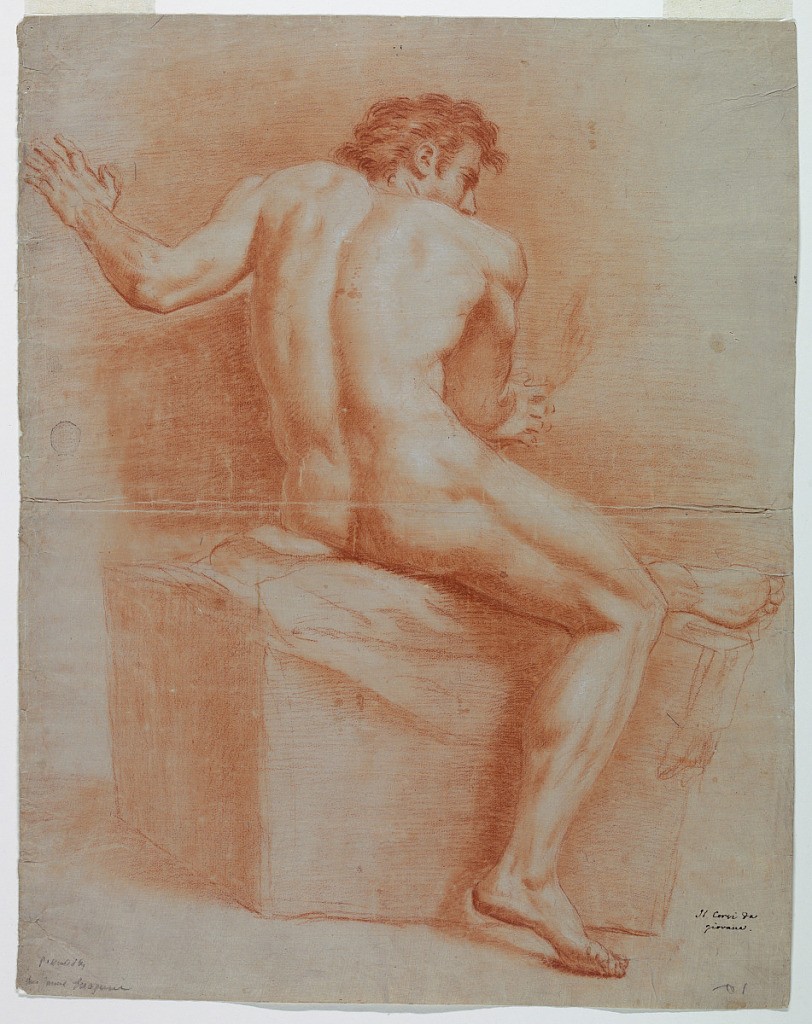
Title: Nude
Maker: Domenico Corvi, Italian, 1721 - 1803
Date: ca. 1740
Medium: Red crayon on paper
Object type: Drawing
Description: Young man, sitting, seen from behind.